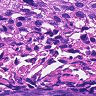
Metastatic tissue present: yes